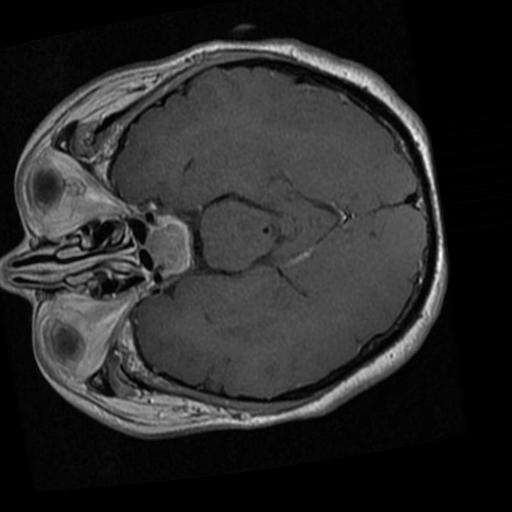
Label: brain_tumor